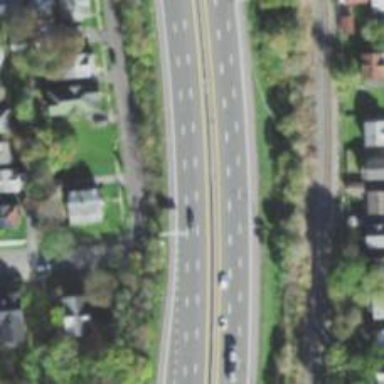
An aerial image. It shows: Motorway.